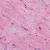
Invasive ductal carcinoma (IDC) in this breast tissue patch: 0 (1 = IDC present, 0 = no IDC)